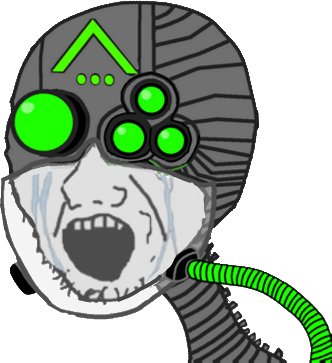
Label: 5_Soyjak